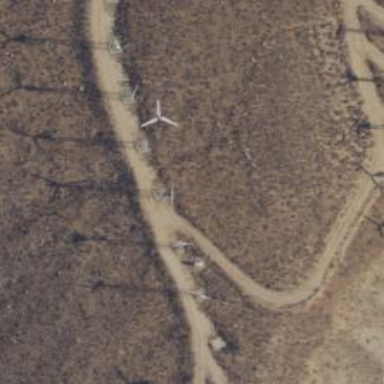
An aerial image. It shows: Wind turbine with horizontal axis used as generator. It is manufactured by Vestas.